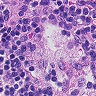
Metastatic tissue present: no